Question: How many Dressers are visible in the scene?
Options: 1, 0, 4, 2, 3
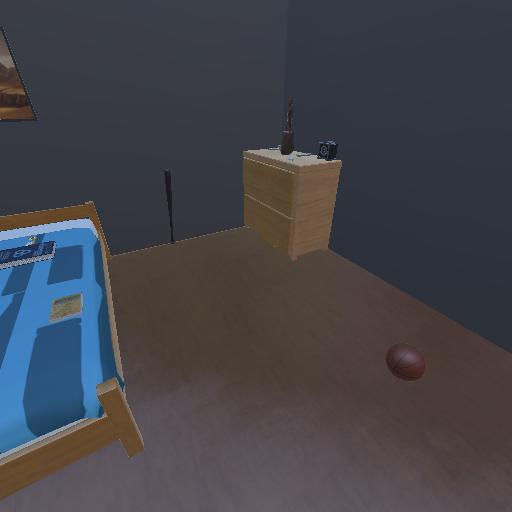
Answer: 1